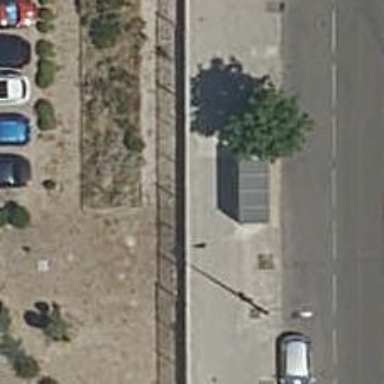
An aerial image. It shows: Bus stop with shelter. It is platform for public transport.